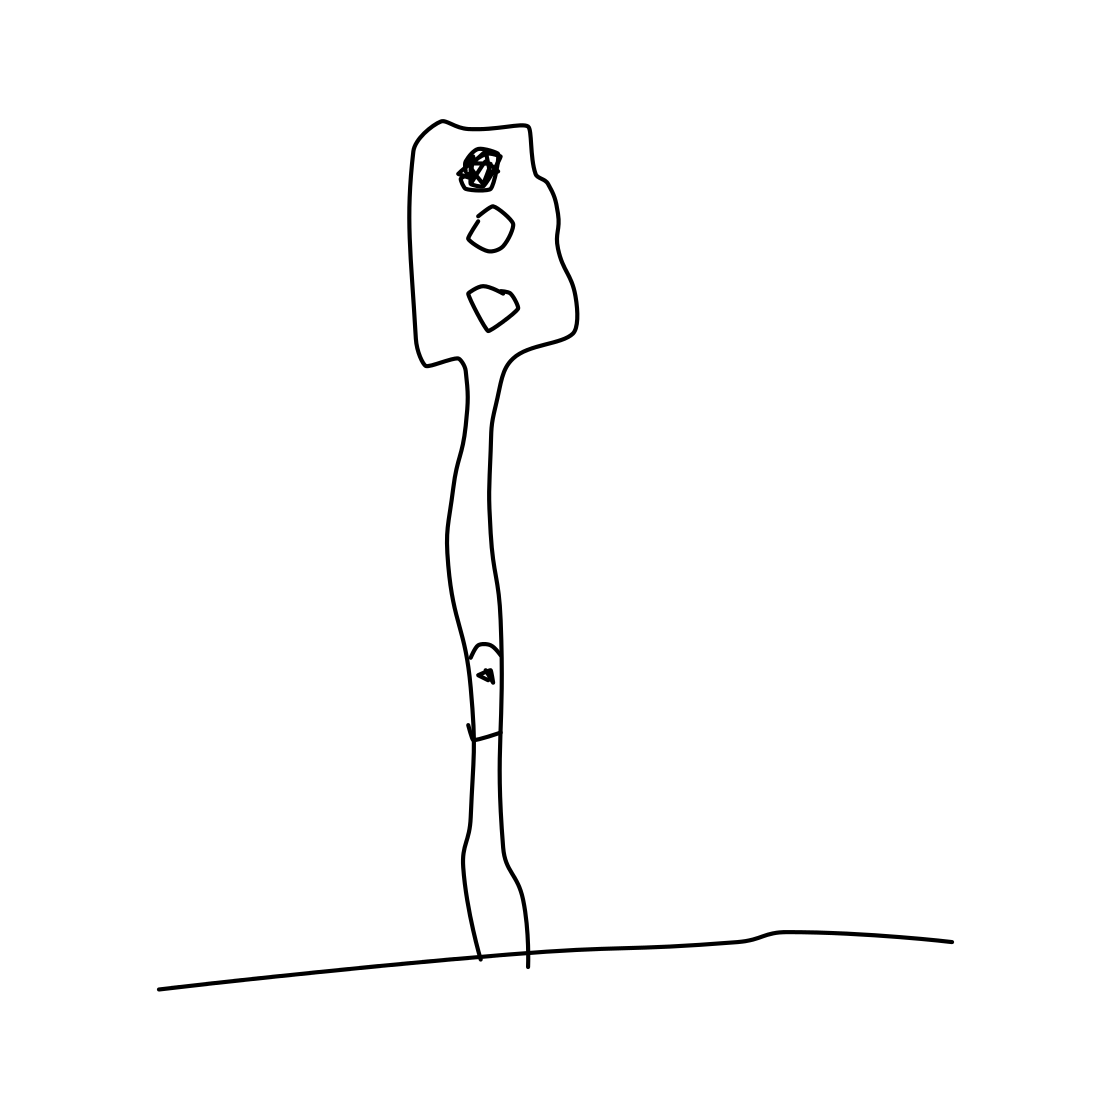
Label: traffic light